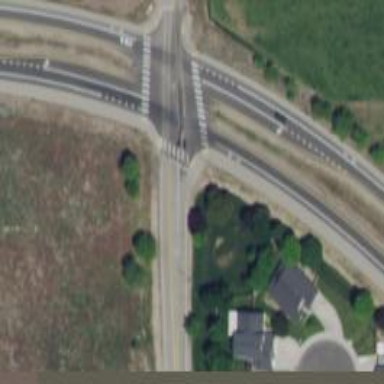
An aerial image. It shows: Stop road.